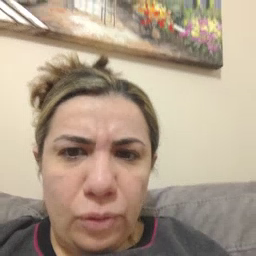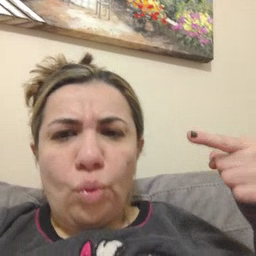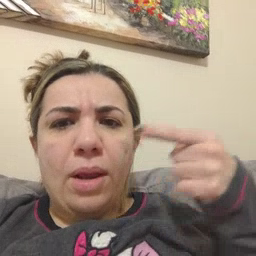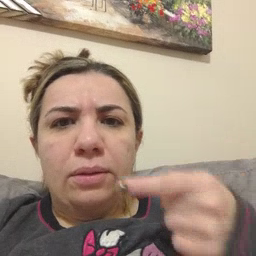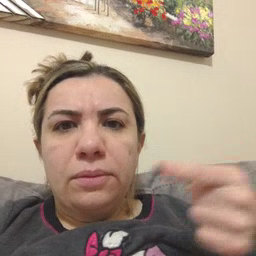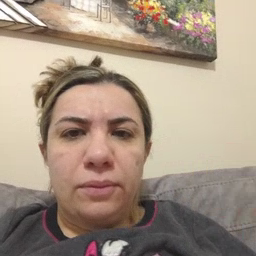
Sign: owie